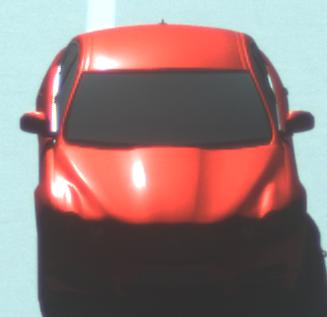
Make: Jaguar
Model: XF 3.0 V6
Detailed model: XF (X250) Limousine
Model produced from: 2010/02
Model produced until: 2010/10
Doors: 4
Color: red
Road condition: dry road
Daytime: midday
Contrast: high contrast